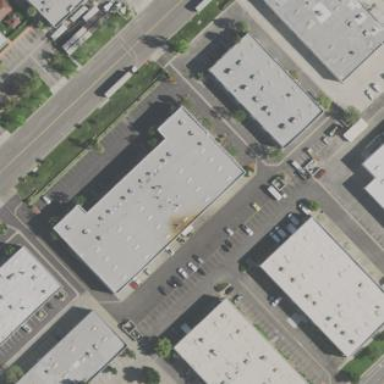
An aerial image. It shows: Warehouse building.